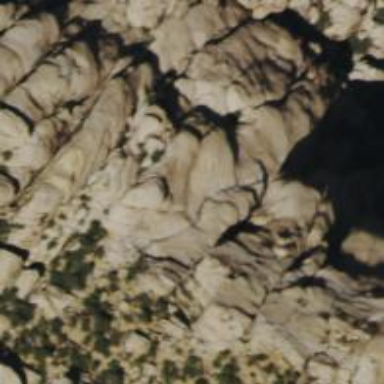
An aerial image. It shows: White cliff formed by nature.